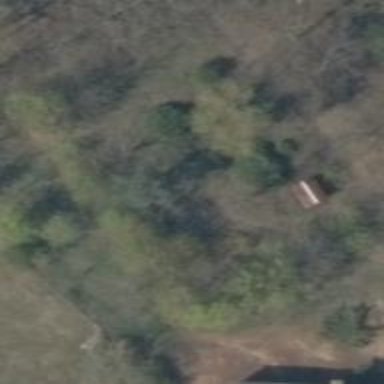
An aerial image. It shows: Shelter.